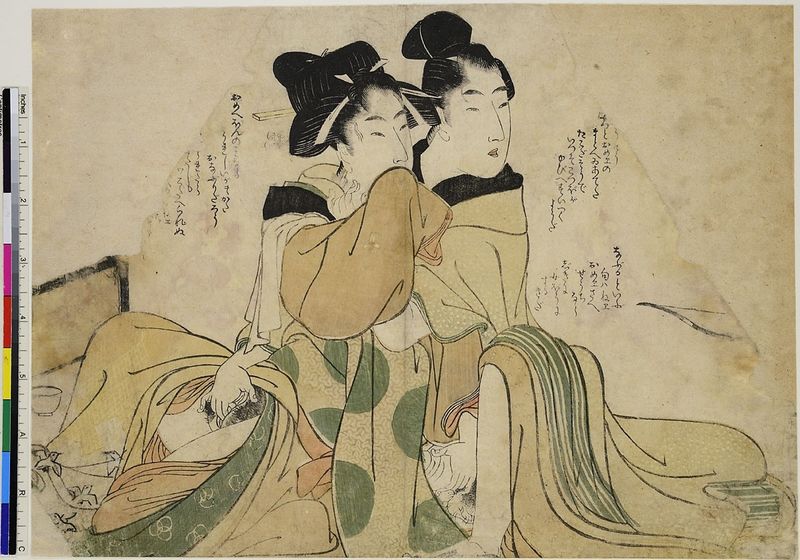
Titel: Verliebtes Paar
Künstler: Kitagawa Utamaro
Standort: Hamburg
Institution: Museum für Kunst und Gewerbe Hamburg
Schlagwörter: frauen, gelb, grün, zeichnung, farbig, holzschnitt, japan, papier, sex, druckgraphik, druckgrafik, china, liebespaar, liebende, zeit, farbholzschnitt, geschlechtsverkehr, edo, koitus, reproduktionen, geischa, druckerzeugnisse, shunga